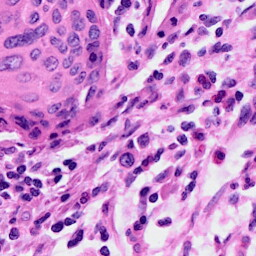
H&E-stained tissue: Cervix